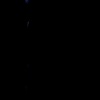
Label: space